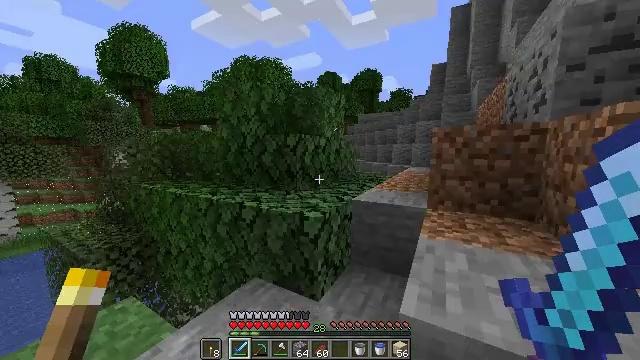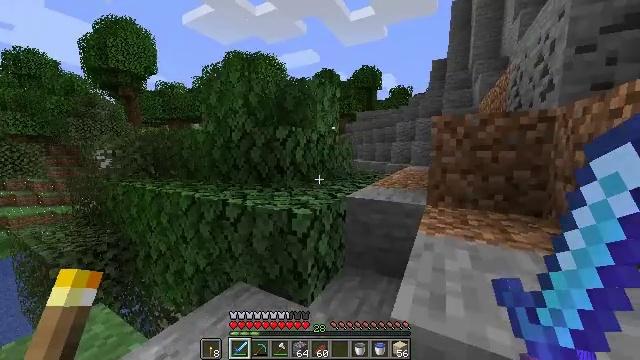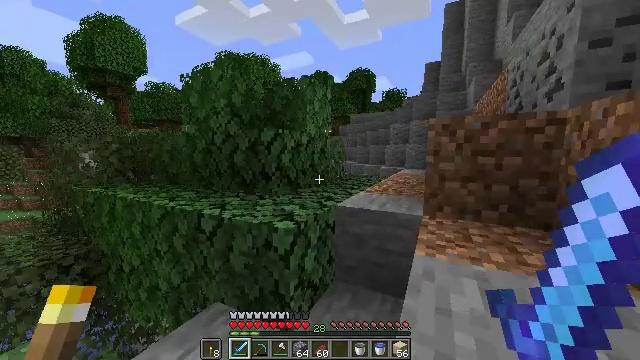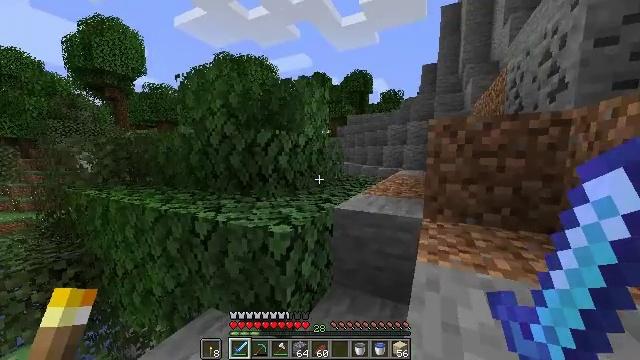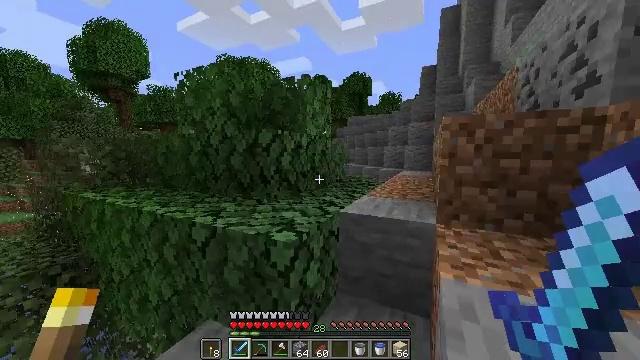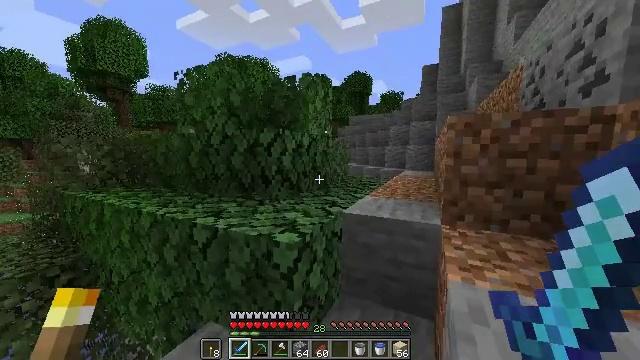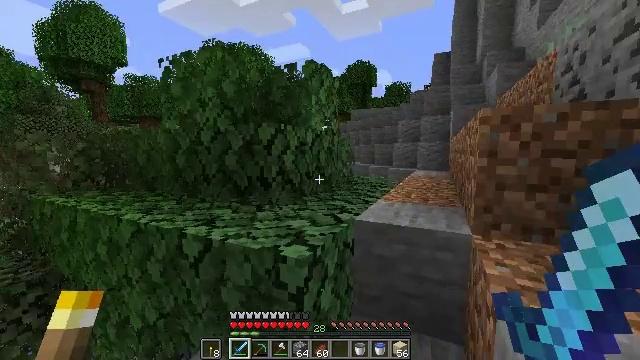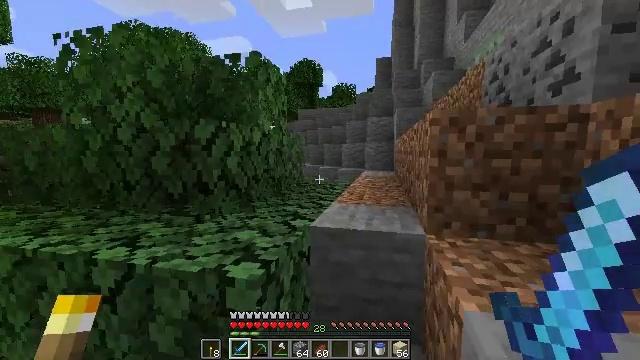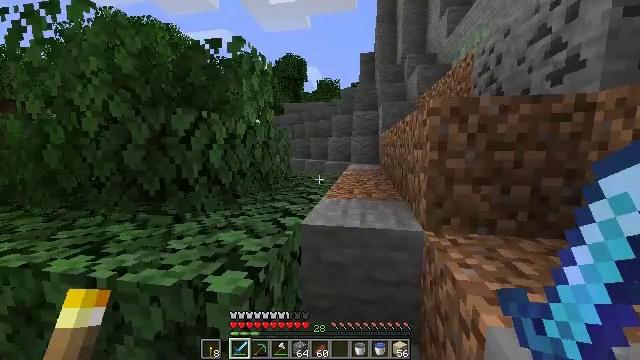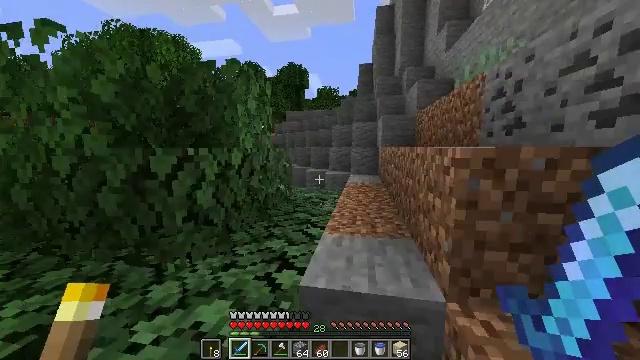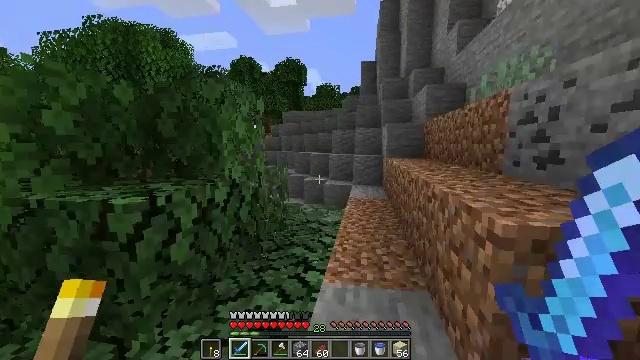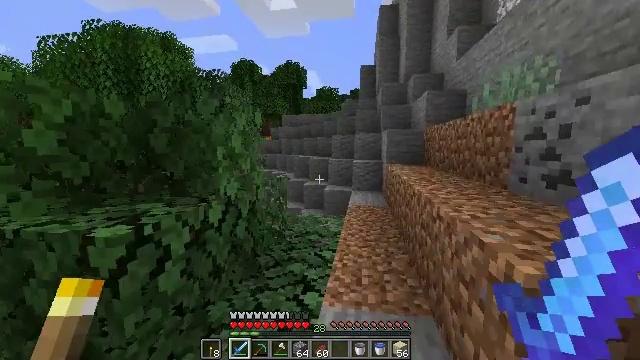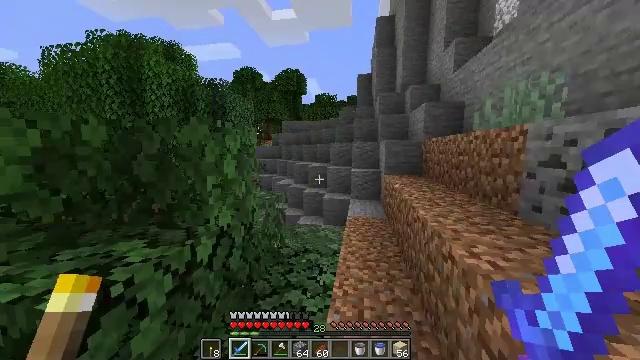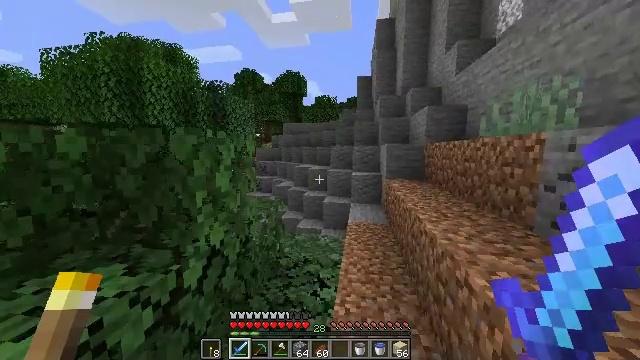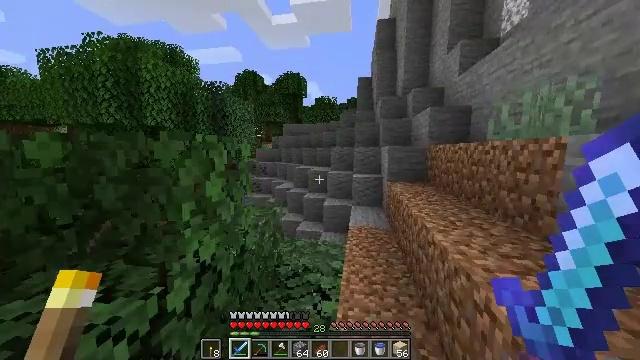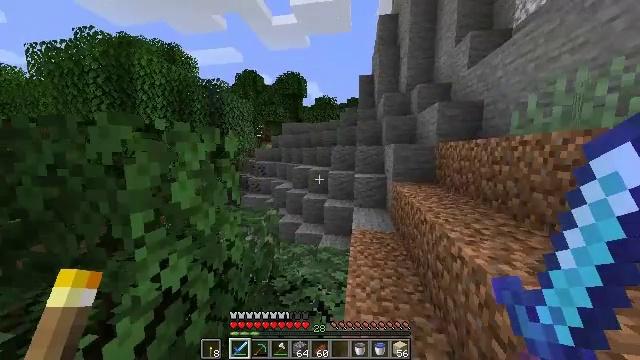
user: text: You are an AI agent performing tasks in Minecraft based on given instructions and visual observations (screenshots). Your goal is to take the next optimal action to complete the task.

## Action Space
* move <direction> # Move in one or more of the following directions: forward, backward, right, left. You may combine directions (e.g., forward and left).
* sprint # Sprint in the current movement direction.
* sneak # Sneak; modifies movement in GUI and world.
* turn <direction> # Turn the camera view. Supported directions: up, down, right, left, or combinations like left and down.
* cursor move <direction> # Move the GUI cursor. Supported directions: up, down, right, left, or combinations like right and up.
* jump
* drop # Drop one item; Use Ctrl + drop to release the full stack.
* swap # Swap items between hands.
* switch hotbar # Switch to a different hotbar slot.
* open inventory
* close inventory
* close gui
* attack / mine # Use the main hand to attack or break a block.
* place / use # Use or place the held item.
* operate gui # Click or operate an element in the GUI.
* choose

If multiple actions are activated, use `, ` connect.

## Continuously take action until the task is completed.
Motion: motion action
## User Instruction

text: Cut down the sugar cane stalks.
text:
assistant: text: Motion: move forward, sprint
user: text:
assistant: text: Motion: move forward, sprint, turn right
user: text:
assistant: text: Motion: move forward, sprint
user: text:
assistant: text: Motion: move forward, sprint
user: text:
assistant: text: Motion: move forward, sprint
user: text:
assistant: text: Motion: move forward, sprint
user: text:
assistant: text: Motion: move forward, sprint, turn right
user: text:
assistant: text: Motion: move forward, sprint, turn right and down
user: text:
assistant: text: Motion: move forward, sprint, jump
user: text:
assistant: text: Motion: move forward, sprint, jump
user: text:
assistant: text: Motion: move forward, sprint, jump
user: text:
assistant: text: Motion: move forward, sprint, jump
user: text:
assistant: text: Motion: move forward, sprint, jump
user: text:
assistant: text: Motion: move forward, sprint, jump
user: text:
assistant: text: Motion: move forward, sprint, jump
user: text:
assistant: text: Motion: move forward, sprint, jump
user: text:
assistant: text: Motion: move forward, sprint, jump
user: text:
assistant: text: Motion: move forward and move right, sprint, turn right, jump
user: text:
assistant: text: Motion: move forward and move right, sprint, turn right, jump
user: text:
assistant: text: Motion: move forward and move right, sprint, jump
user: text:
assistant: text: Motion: move forward and move right, sprint, jump
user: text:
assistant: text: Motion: move forward, sprint, jump
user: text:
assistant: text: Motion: move forward, sprint, jump
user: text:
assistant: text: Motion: move forward, sprint
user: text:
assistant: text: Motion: move forward, sprint
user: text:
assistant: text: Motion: move forward, sprint
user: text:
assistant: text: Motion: move forward, sprint
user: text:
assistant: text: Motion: move forward, sprint
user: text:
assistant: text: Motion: move forward, sprint, jump
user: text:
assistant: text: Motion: move forward, sprint, jump